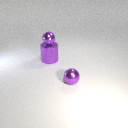
small purple metal sphere above large purple metal cylinder